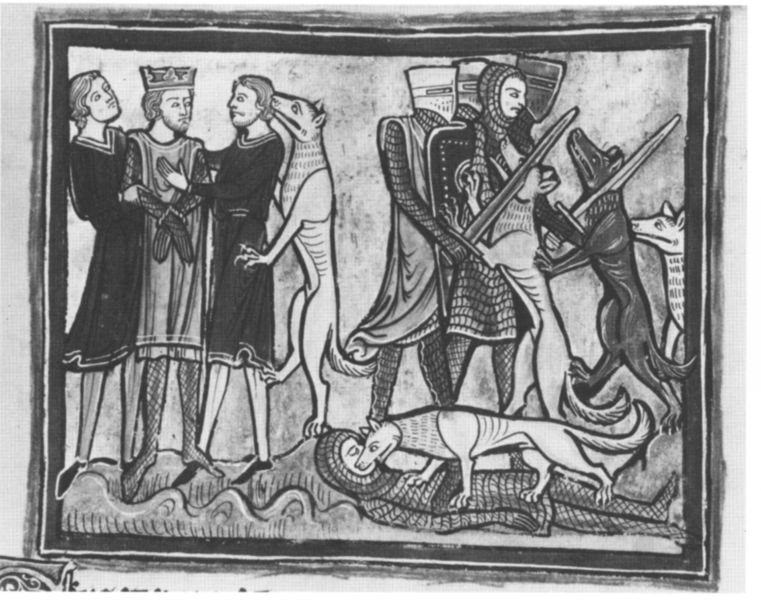
Titel: Bestiarium und Lapidarium
Institution: London, British Library
Schlagwörter: angriff, grau, männer, zeichnung, hund, hunde, rock, rahmen, stehen, tod, krone, wellen, rudel, könig, soldaten, geschlossen, schild, druck, gefangen, schwarzweiß, schwert, schwerter, helm, ritter, helme, harnisch, fressen, männchen, visier, wölfe, buchmalerei, bestien, kettenhemd, wilde tiere, visiere